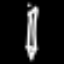
Label: pencil